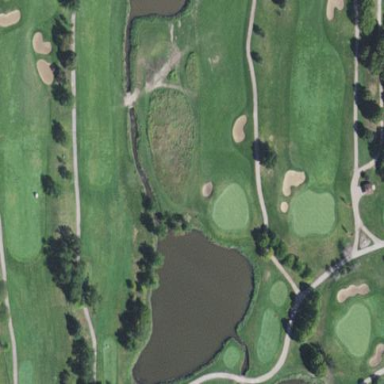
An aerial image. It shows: Water hazard in golf course. The hazard is natural water feature.